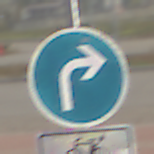
Verkehrszeichen: VorgeschriebeneFahrtrichtungRechts
Zusatzzeichen unten: EinspurigeFahrzeugeFrei6
Umgebung: Outdoor, Suburban
Tageszeit: MorningAfternoon
Wetter: Overcast
Licht: Natural
Jahreszeit: NotSpecified
Kontrast: LowContrast